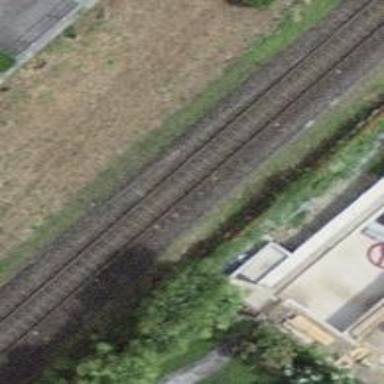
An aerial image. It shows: Railway signal.